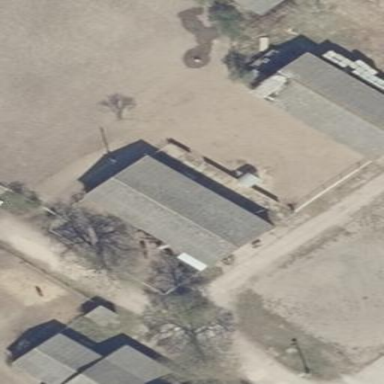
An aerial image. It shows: Gabled stable with grey roof oriented along its length.